Question: Can anybody tell me where can i find the 'div' for the 'operations' menu (the one in red in the image) in yii, I looked every where but could not find it.
Here is the screenshot:

Thanks.
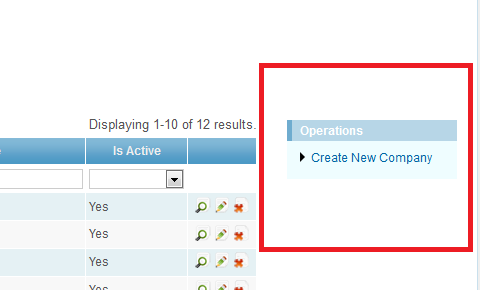
Answer: The output for this is generated in 'protected/views/layouts/column2.php'. If you have installed a Bootstrap theme the path can be 'themes/bootstrap/views/layouts/column2.php'.
The output is generated by the 'CPortlet' (This creates the box) and the 'CMenu' (This creates the links) widgets. You can use this article to style the CMenu:
<URL>
The CPortlet can be styled by setting a CSS class via the <URL>.